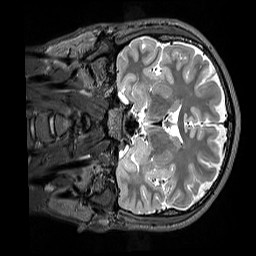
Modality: T2w
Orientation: coronal
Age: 23
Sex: male
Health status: healthy
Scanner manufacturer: siemens
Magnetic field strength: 3 T
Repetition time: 3.2 s
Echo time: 0.568 s